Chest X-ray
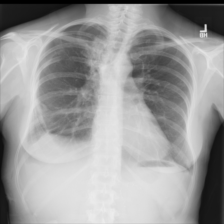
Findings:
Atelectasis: negative
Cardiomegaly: negative
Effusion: negative
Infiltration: negative
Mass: negative
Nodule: negative
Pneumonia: negative
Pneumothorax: positive
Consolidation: negative
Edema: negative
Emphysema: negative
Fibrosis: negative
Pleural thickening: negative
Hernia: negative